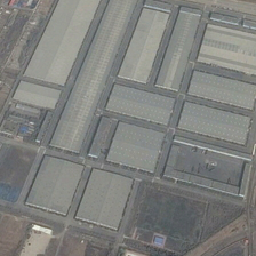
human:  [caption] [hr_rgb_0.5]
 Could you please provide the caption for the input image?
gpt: Gray industrial houses are lined up

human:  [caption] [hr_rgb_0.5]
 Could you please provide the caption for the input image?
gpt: Grey industrial houses are well aligned

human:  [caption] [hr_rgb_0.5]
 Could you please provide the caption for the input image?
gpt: The grey industrial houses are neatly arranged.

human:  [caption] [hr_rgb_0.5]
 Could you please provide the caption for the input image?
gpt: The gray industrial houses are in good order

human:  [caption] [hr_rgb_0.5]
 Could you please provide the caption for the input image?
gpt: Gray industrial houses are neatly arranged.